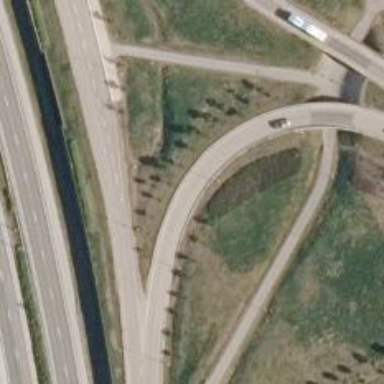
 classified as tertiary in terms of functionality."